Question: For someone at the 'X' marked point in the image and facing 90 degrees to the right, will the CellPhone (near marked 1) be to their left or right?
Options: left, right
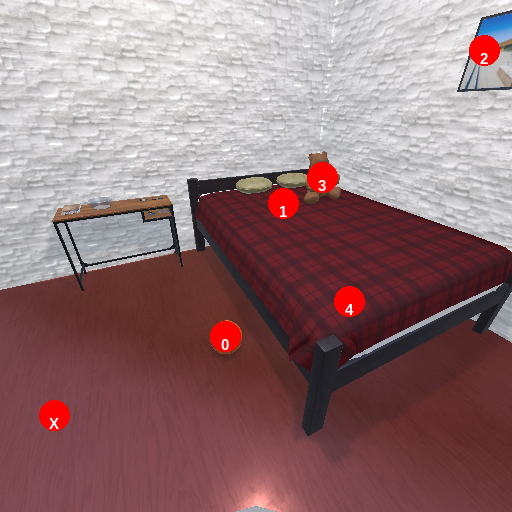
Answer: left